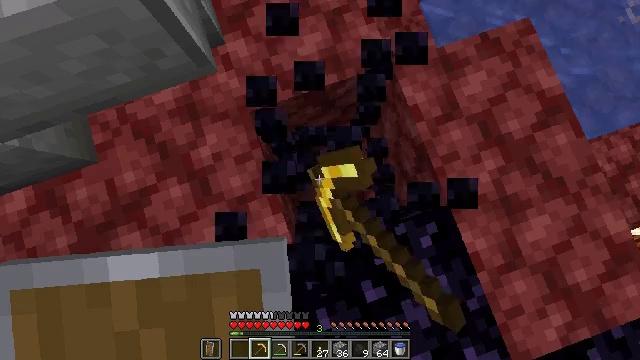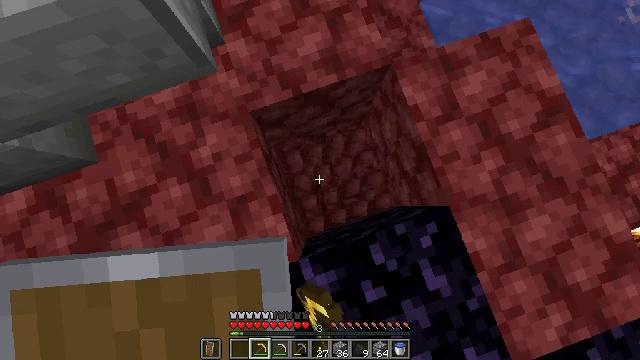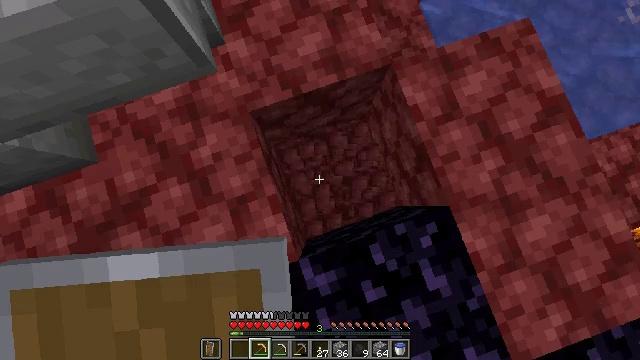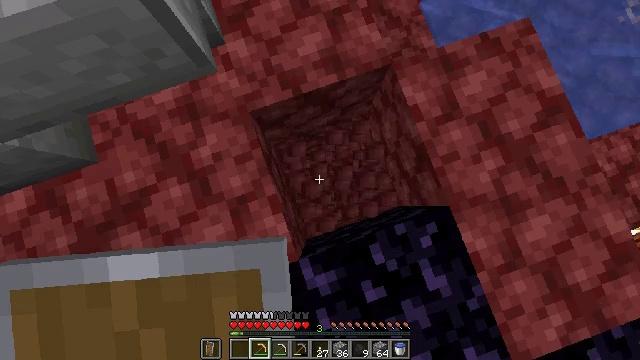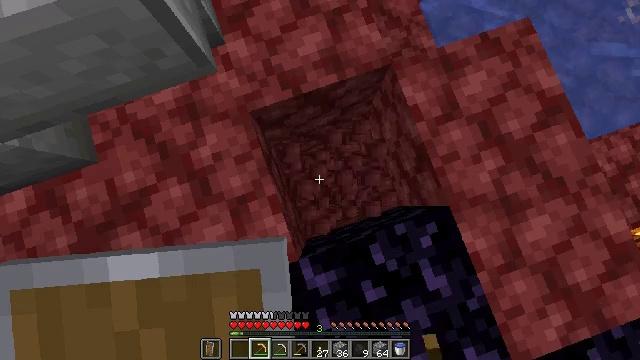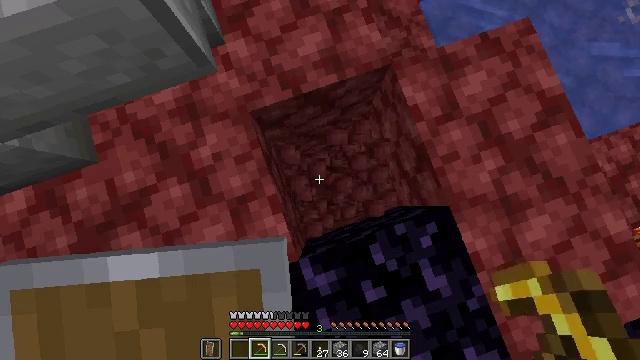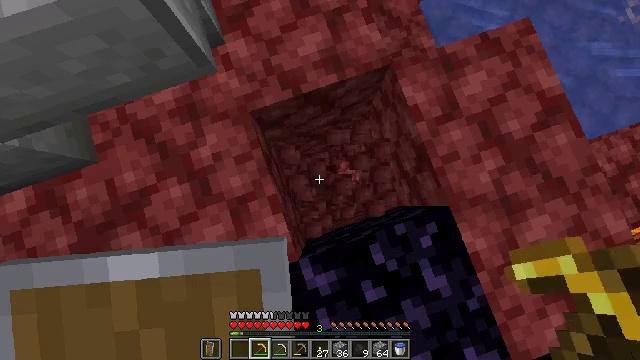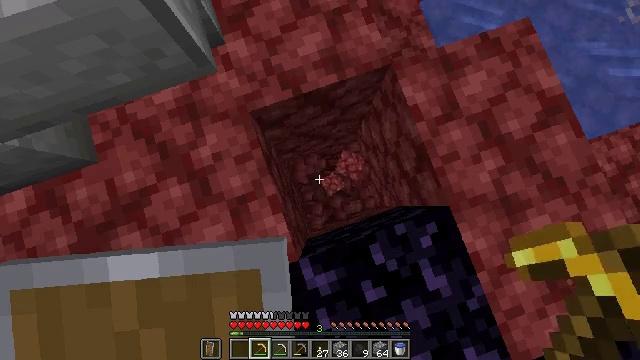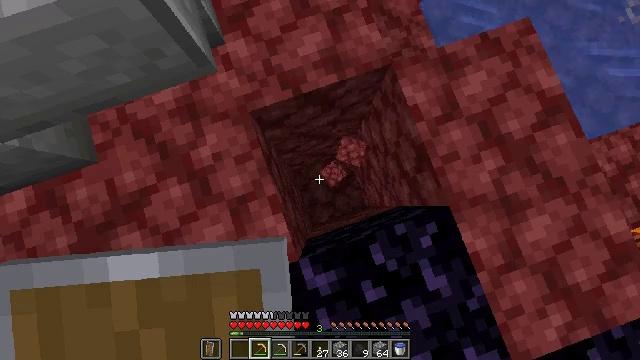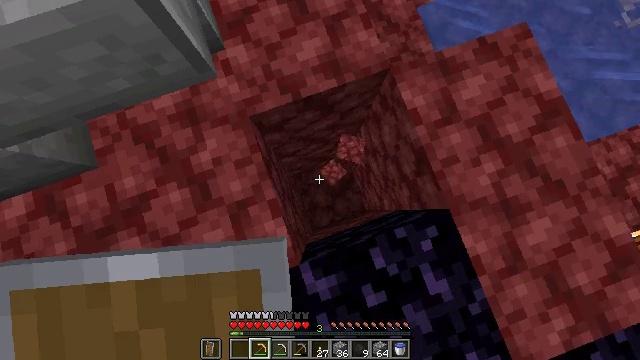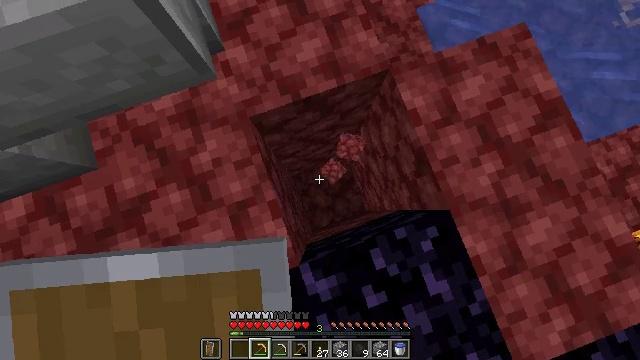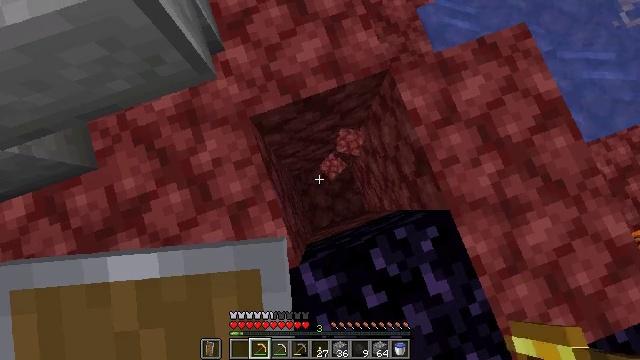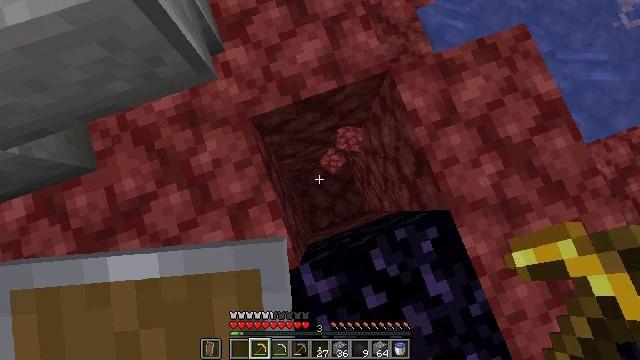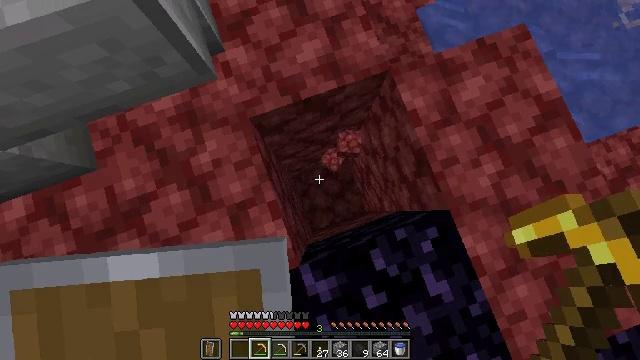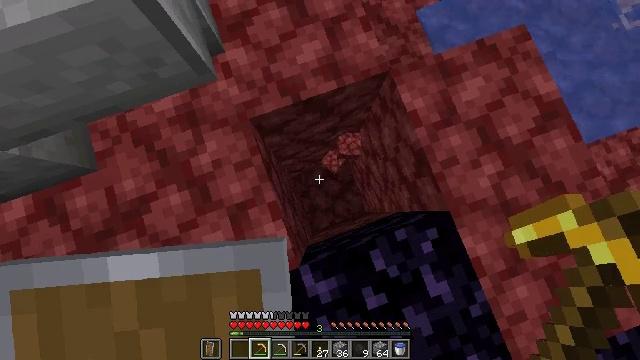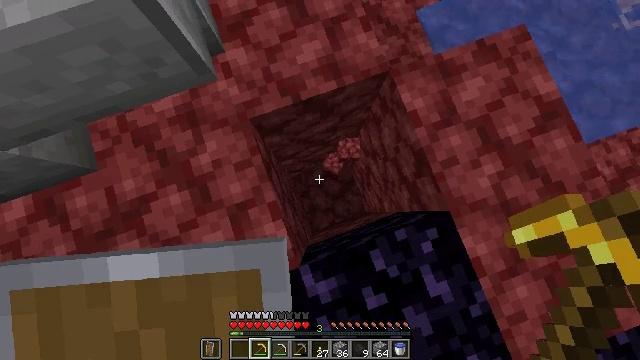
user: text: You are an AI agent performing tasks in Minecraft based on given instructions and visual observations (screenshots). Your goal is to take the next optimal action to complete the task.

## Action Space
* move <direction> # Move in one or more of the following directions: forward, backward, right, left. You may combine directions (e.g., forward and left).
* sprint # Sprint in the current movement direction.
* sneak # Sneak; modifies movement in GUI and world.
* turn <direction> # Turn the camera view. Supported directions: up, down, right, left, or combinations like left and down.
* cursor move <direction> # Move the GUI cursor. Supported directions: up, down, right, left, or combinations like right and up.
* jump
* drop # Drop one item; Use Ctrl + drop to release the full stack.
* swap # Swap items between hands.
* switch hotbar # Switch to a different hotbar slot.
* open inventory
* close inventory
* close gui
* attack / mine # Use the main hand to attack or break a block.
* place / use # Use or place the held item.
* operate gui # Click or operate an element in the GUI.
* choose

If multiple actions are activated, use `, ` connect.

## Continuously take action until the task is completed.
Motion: motion action
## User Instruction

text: Dig up netherrack with a pickaxe.
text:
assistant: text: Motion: attack / mine
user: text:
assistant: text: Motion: attack / mine
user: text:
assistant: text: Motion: attack / mine
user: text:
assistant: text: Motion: attack / mine
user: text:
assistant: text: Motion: attack / mine
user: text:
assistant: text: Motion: attack / mine
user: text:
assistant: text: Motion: attack / mine
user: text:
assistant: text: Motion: attack / mine
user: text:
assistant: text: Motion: attack / mine
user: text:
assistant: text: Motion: no_op
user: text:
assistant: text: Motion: no_op
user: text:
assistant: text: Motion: no_op
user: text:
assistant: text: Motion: no_op
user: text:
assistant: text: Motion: no_op
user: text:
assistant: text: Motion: no_op
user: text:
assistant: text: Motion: no_op
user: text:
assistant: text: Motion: no_op
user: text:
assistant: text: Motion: turn right
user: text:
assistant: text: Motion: turn right
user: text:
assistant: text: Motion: no_op
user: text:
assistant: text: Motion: no_op
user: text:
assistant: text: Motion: no_op
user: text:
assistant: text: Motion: no_op
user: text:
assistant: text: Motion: no_op
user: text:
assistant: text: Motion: no_op
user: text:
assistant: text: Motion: no_op
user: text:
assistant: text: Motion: no_op
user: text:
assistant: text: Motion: no_op
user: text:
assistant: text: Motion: no_op
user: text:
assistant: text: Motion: no_op